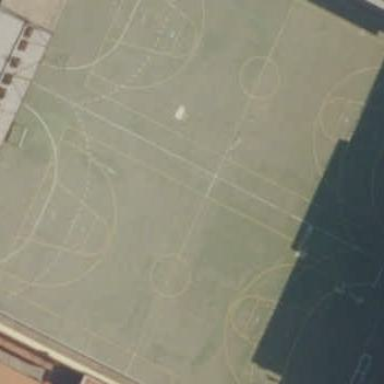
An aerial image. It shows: Soccer pitch for outdoor sports and leisure activities.